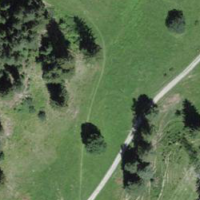
EUNIS habitat code: 23
Species observed at this site:
Arctium tomentosum
Cantharis livida